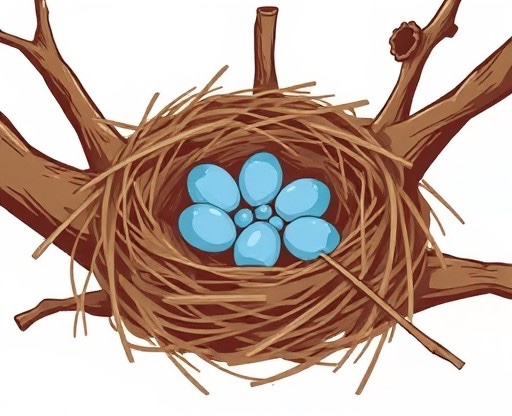
Category: Get Well